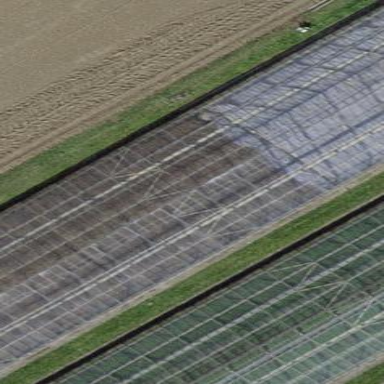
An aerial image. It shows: Greenhouse used for horticulture.